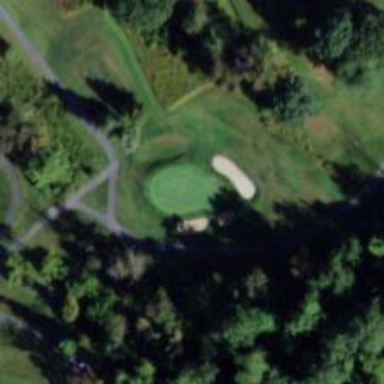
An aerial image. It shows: Golf hole.